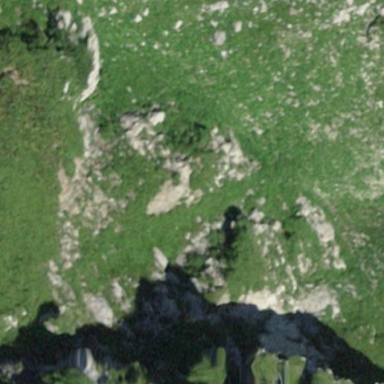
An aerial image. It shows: Landscape of bare rock.